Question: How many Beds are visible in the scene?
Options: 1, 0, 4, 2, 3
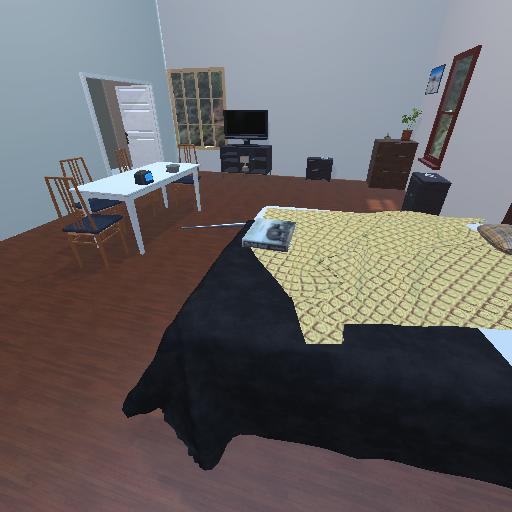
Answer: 1